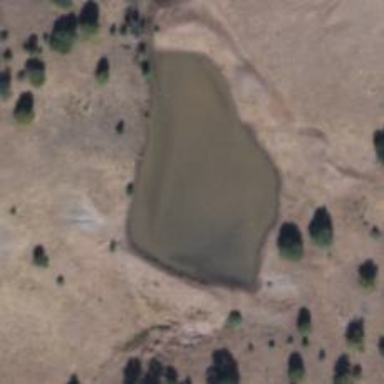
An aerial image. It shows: Reservoir area.